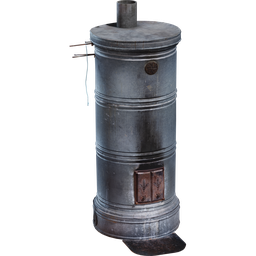
Label: appliances